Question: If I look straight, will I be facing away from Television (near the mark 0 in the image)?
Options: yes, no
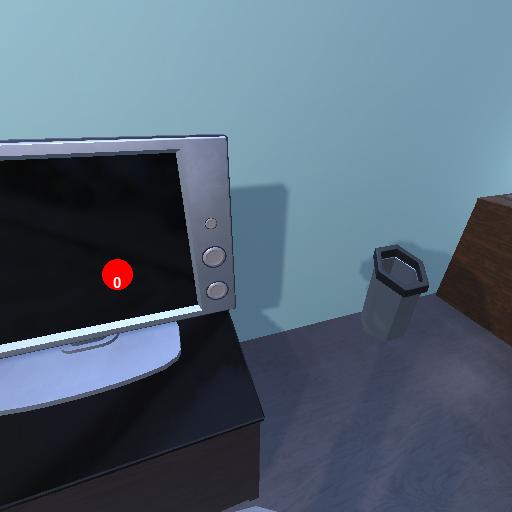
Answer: yes